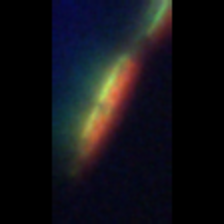
Taxon: Psuedo-nitzschia
Group: Diatoms